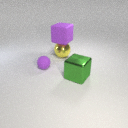
large yellow metal sphere to the right of small purple rubber sphere